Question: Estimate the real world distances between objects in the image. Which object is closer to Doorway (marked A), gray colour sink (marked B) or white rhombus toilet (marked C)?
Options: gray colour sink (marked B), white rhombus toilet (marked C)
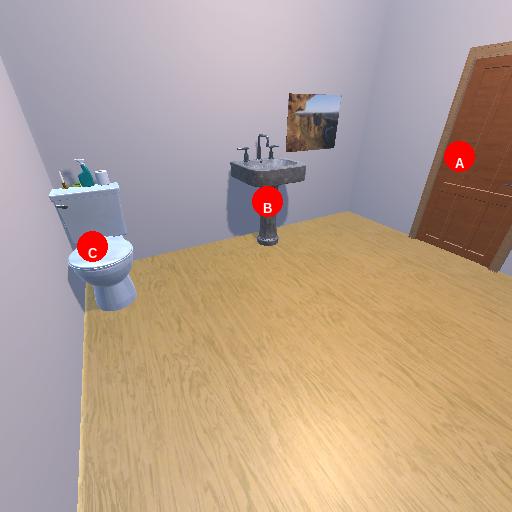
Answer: gray colour sink (marked B)